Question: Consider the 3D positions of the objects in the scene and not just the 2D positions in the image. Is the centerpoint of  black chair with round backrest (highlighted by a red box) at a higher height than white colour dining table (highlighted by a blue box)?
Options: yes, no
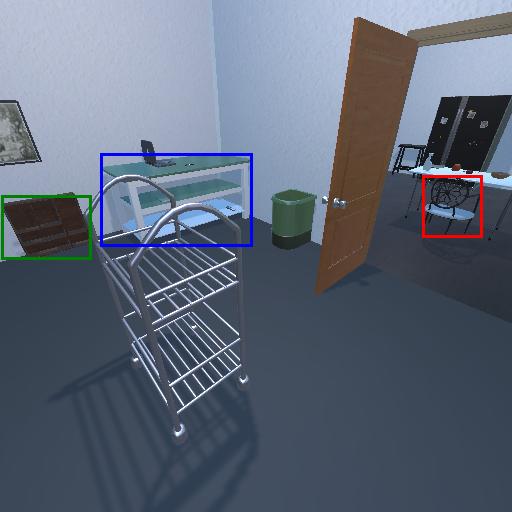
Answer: yes